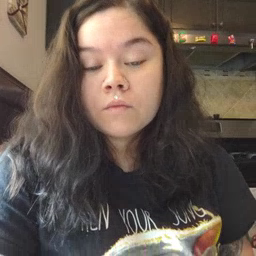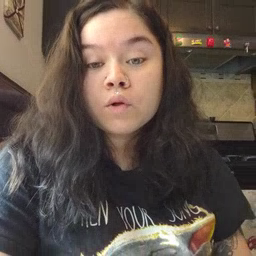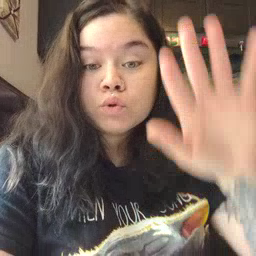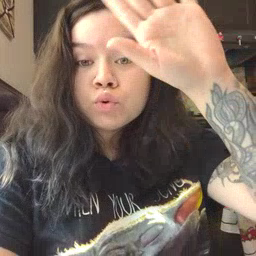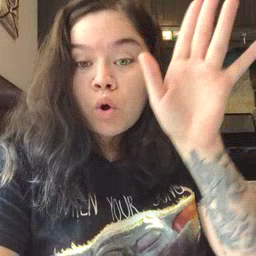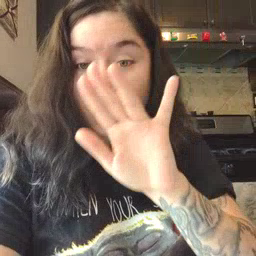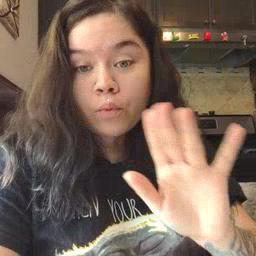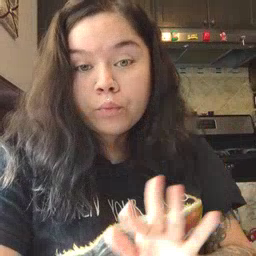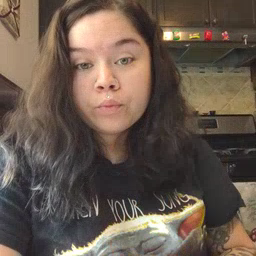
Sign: snow